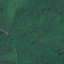
Land use / land cover: Forest